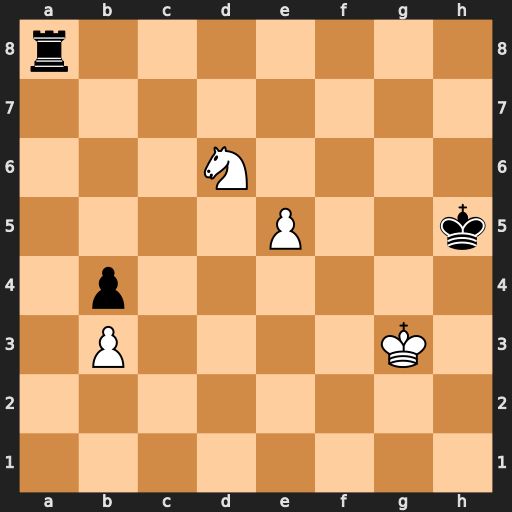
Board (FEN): r7/8/3N4/4P2k/1p6/1P4K1/8/8
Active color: w
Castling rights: -
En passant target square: -
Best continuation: e6 Ra7 Nf5 Kg5 e7